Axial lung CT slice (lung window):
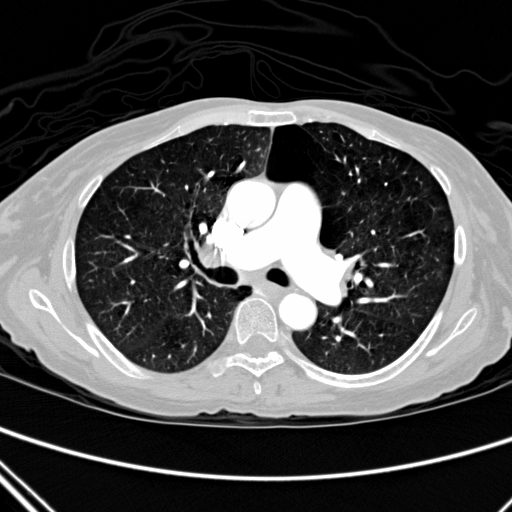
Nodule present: no